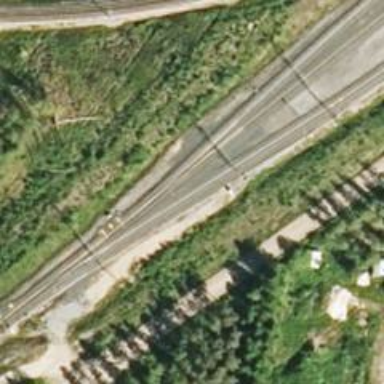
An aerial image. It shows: Railway track with electrified contact lines. This is siding track.